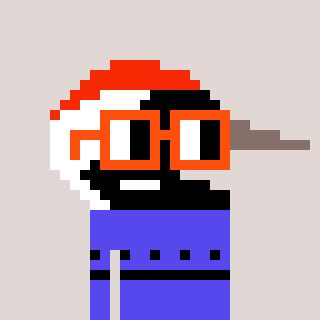
a pixel art character with square orange glasses, a crane-shaped head and a computerblue-colored body on a warm background